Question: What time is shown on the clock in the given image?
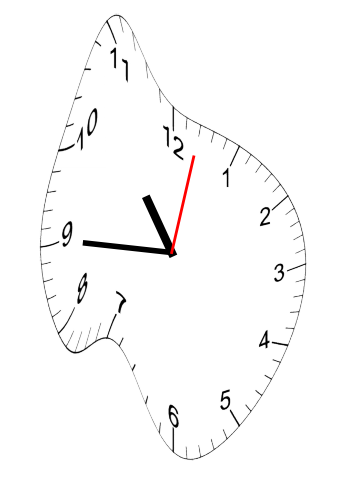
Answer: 10:45:02